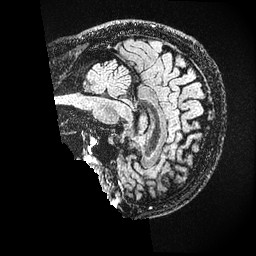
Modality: FLAIR
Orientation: sagittal
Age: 47
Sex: male
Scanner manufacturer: ge
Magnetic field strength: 3 T
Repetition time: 4.802 s
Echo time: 0.1172 s